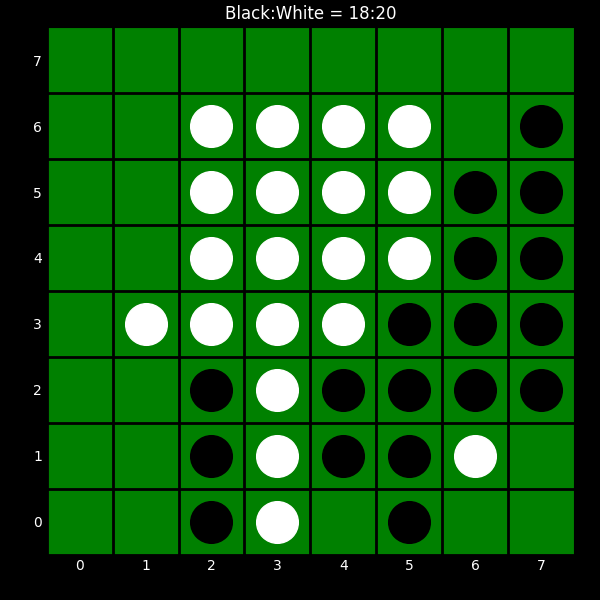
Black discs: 18
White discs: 20